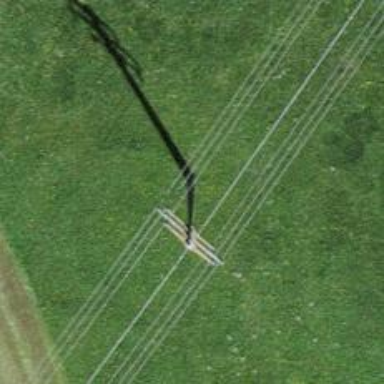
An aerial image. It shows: Concrete power pole.